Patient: sex M, age 32
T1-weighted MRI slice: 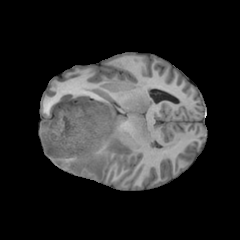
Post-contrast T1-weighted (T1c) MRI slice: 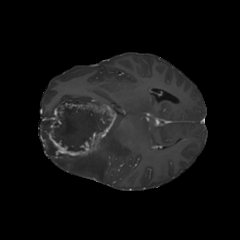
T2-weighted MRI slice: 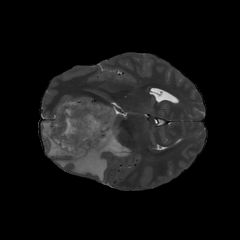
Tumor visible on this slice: yes
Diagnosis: Glioblastoma, IDH-wildtype
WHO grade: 4